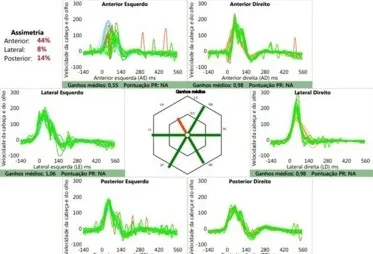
3 In blue and pink is the speed of the head corresponding to the left and right sides, respectively. In green is the speed of the eye equivalent to each impulse of the head. In the central hexagonal graph is the gain value of the answers: in red, altered results, and in green, normal results. In red, the occurrence of compensatory saccades is noted.
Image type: chart (chart)